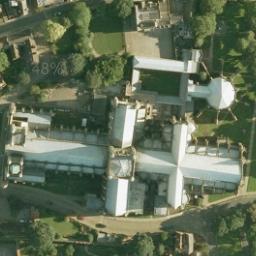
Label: church